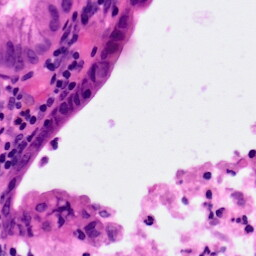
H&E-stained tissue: Pancreatic